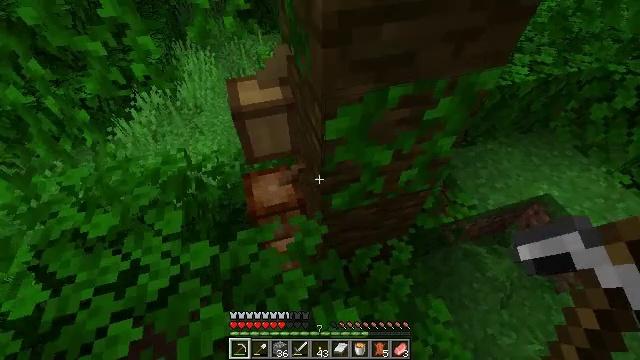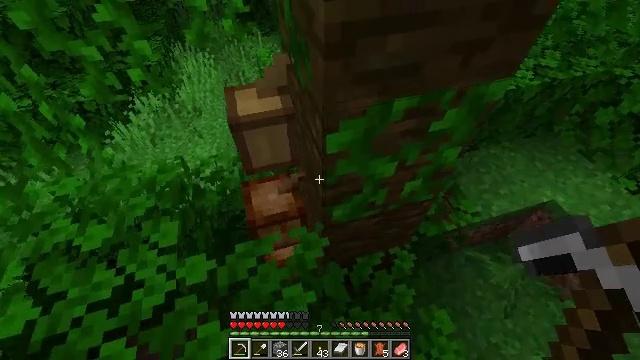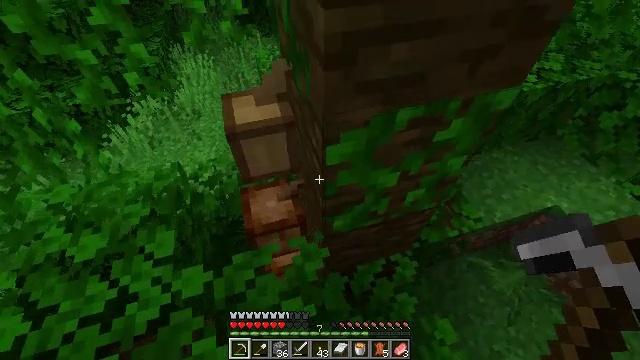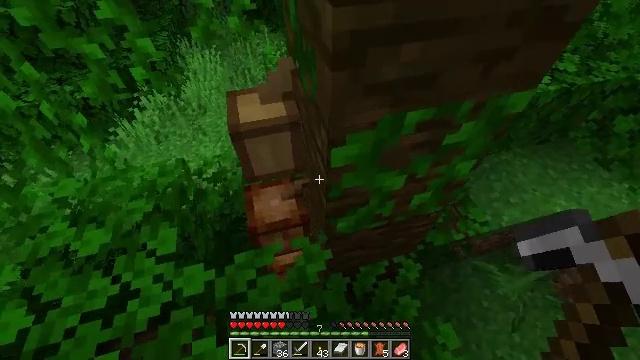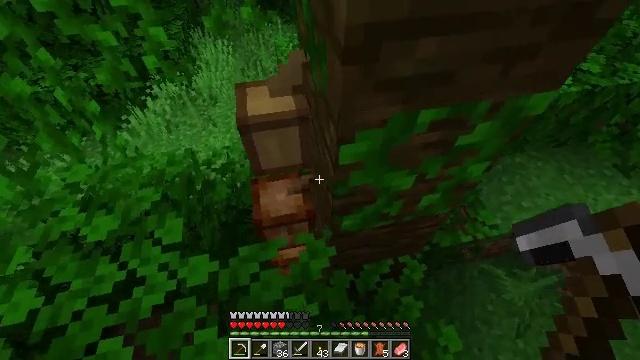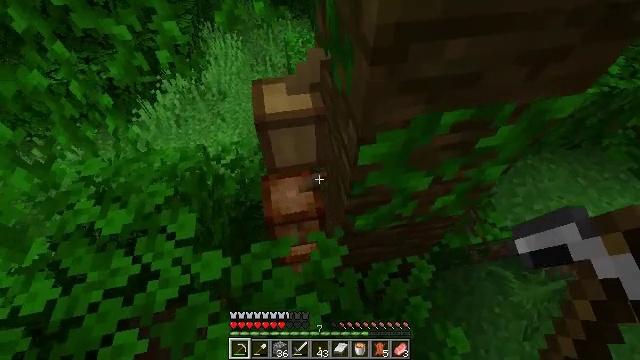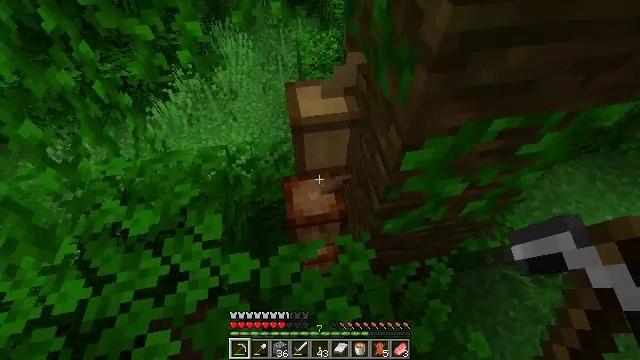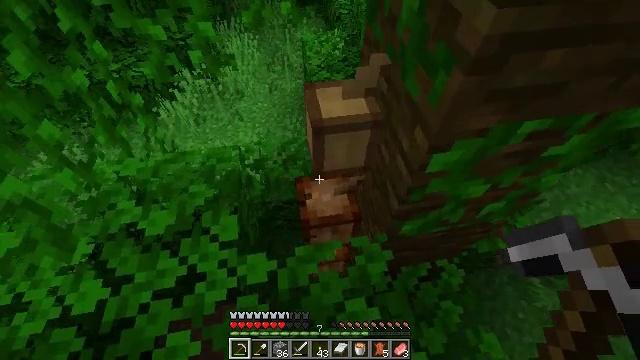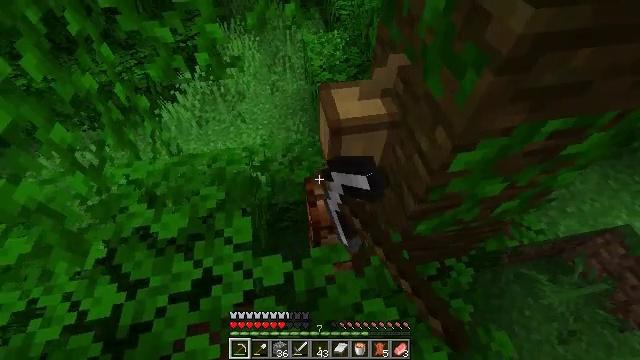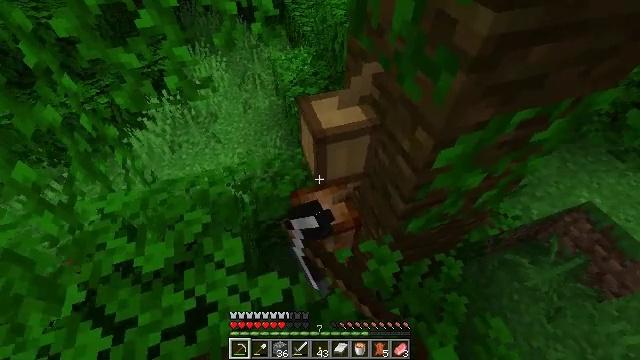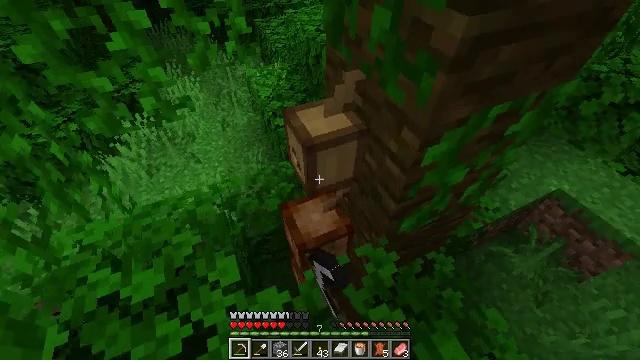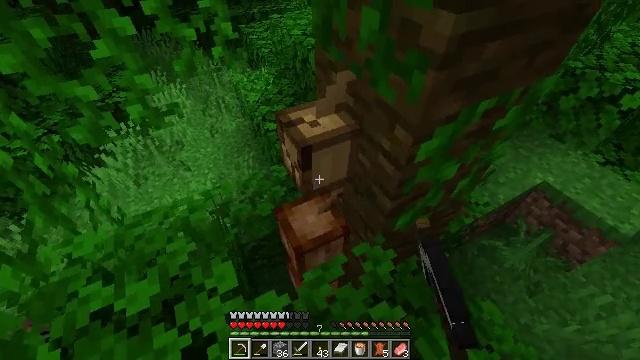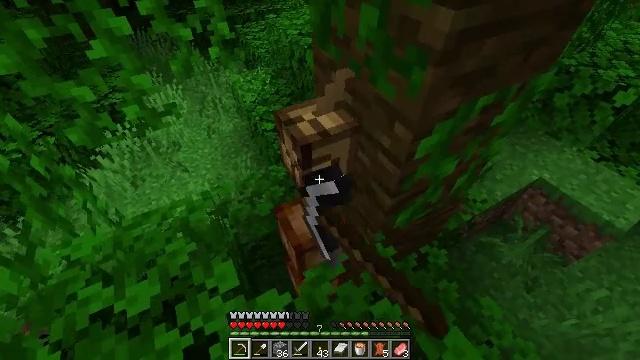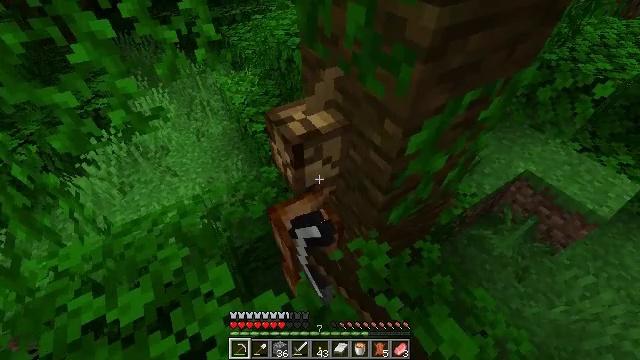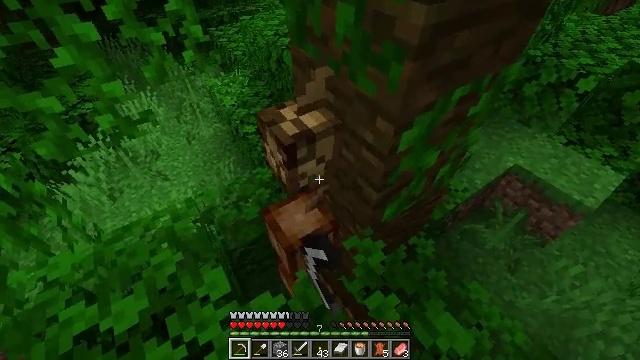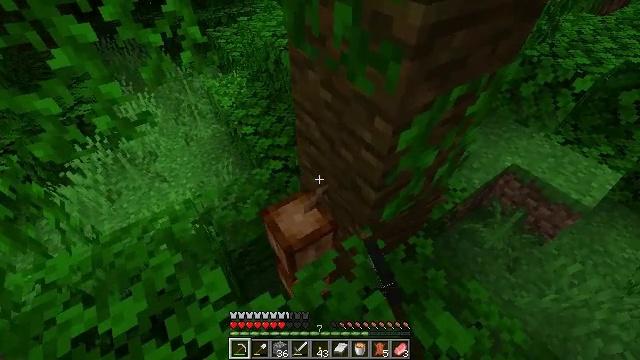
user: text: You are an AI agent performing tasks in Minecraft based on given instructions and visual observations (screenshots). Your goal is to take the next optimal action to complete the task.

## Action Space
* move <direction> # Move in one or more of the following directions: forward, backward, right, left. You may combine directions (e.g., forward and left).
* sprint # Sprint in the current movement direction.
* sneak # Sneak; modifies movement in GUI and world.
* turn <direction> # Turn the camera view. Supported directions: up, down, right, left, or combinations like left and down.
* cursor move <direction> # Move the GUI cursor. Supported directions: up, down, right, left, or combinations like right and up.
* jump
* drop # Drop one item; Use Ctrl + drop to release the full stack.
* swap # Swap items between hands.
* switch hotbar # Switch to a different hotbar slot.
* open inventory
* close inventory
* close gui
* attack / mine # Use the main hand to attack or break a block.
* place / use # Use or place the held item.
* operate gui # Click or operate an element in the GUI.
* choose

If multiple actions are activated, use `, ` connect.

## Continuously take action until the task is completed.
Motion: motion action
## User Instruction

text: Get cocoa by attacking the pod.
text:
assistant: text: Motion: no_op
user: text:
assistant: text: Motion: no_op
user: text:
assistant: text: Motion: turn left
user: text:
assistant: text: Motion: turn left and down
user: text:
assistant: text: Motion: move left, turn left
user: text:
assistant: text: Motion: move left
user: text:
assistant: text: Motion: move left, attack / mine
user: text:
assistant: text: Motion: attack / mine
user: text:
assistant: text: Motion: turn right and up, attack / mine
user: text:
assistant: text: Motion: turn right and up, attack / mine
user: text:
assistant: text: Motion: turn right, attack / mine
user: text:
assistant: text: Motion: attack / mine
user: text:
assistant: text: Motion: turn right, attack / mine
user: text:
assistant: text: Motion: turn right, attack / mine
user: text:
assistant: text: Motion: attack / mine
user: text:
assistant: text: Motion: move left, attack / mine
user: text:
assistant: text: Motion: move forward and move left, attack / mine
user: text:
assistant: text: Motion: move forward and move left, attack / mine
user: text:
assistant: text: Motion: move forward and move left, turn right and down, attack / mine
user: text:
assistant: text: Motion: turn right and down, attack / mine
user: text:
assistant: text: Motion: turn right and down, attack / mine
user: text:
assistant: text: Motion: turn right and down, attack / mine
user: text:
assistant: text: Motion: turn right and down, attack / mine
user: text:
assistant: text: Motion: turn right and down, attack / mine
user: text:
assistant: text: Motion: turn right, attack / mine
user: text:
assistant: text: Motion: attack / mine
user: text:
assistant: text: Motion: attack / mine
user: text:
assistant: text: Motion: attack / mine
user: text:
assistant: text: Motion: attack / mine
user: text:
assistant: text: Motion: attack / mine